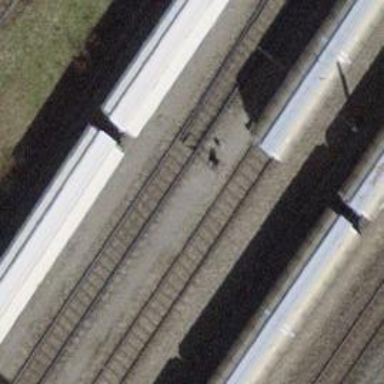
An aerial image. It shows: Single-track electrified rail service spur with contact line.